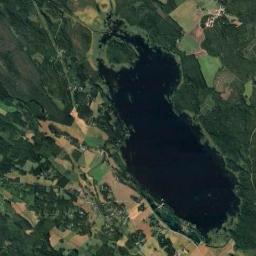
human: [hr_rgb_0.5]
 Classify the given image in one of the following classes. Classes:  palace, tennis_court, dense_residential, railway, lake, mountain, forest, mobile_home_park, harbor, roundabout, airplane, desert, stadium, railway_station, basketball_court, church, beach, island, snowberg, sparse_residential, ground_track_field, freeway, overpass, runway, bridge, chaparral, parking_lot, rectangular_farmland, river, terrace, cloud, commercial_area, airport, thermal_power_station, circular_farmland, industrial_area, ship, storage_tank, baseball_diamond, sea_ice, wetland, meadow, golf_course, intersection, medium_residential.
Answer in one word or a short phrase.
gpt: lake